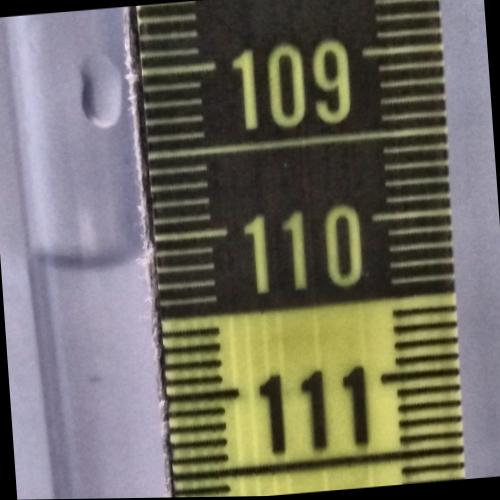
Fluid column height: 110.1 cm